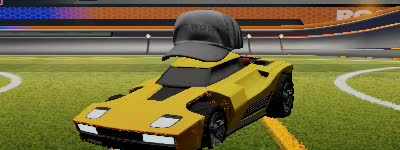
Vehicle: breakout